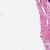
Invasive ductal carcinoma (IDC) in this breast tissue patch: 0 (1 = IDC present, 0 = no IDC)